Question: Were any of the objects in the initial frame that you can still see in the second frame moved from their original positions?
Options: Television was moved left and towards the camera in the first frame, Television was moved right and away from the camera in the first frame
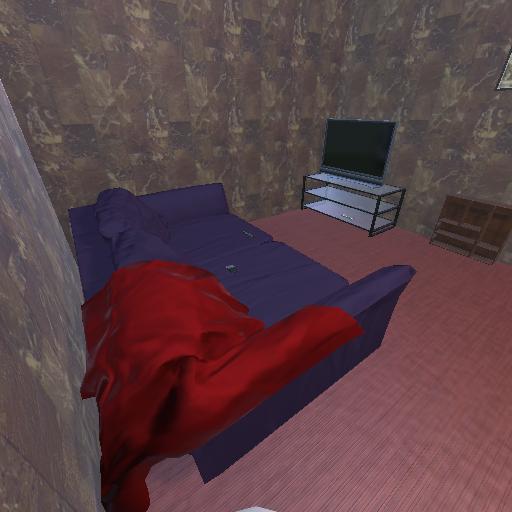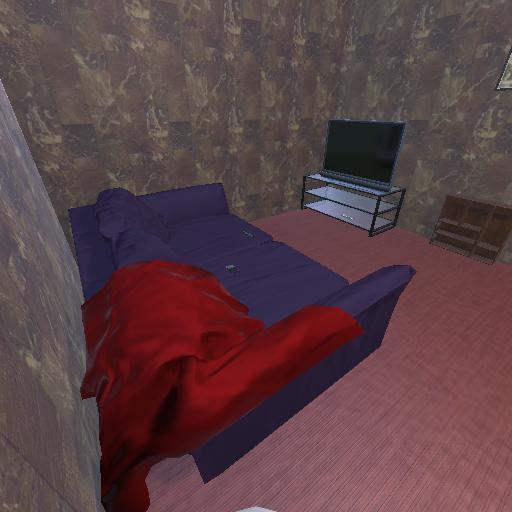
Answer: Television was moved left and towards the camera in the first frame